Field crop: maize
Growth stage: 1
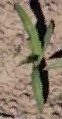
Species: maize